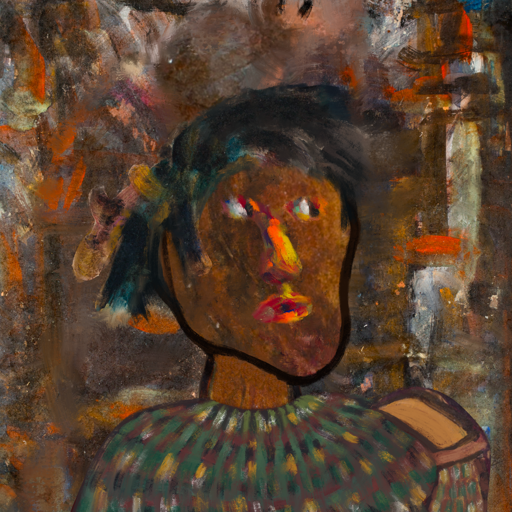
Background: GypsyQueen, Head And Neck Side: Mosgoul, Face Side: An_Impression, Bust: After_Raid, Hair Side: Pipe, Head Accessory: Blank, Second Necklace: Blank, Necklace: Blank, Baby: Blank